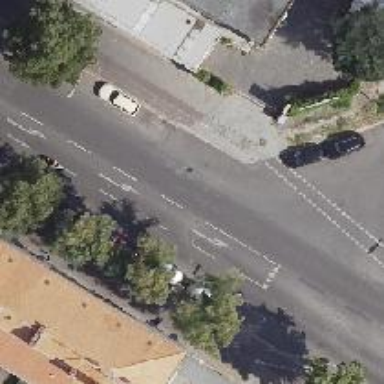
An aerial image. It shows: Tertiary road with asphalt surface. It has lane markings and parallel parking lane on both sides. There is cycle track along the road.